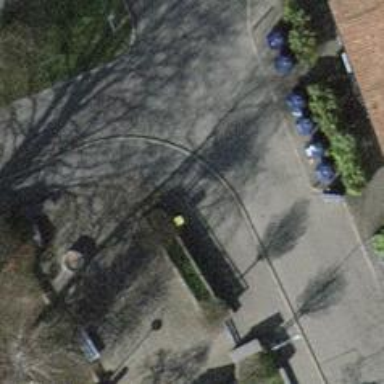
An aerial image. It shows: Post box.